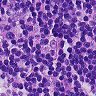
Metastatic tissue present: no